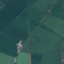
Label: Pasture